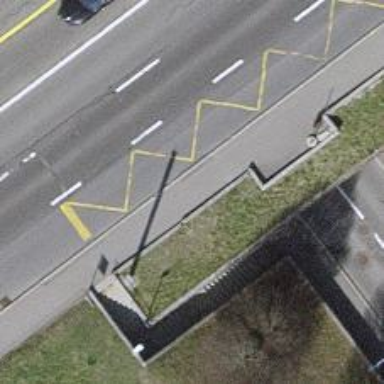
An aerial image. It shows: Asphalt sidewalk along the footway.